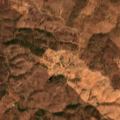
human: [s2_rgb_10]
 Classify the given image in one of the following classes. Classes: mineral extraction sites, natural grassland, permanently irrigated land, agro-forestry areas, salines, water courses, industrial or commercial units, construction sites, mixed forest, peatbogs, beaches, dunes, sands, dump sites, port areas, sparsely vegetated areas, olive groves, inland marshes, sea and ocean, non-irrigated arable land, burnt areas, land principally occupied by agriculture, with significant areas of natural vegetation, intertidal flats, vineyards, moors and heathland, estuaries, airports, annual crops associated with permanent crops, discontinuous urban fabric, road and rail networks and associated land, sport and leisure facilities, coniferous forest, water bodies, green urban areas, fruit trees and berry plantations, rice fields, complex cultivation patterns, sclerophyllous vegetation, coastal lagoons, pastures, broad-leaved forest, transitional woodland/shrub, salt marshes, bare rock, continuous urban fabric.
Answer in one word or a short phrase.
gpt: agro-forestry areas, broad-leaved forest, transitional woodland/shrub